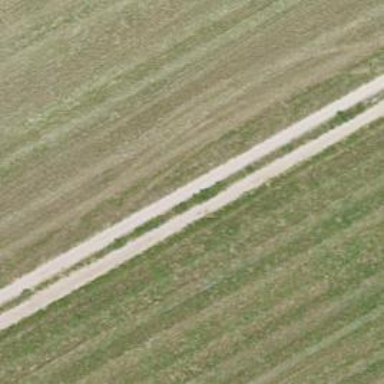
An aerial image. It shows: Track with fine gravel surface graded as grade 2.